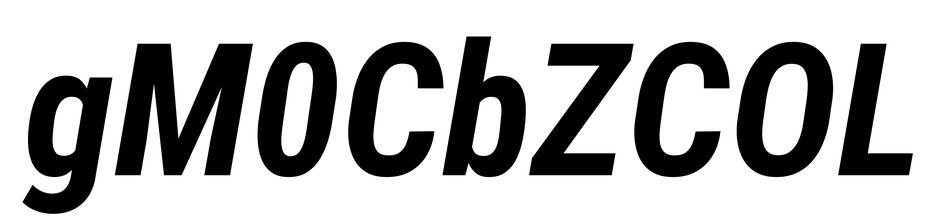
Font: Roboto-Italic_Condensed_Bold_Italic